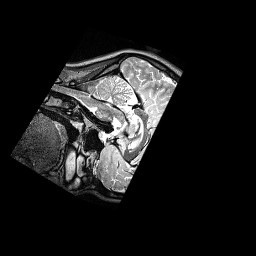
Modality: T2w
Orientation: sagittal
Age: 14
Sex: female
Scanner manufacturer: siemens
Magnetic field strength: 3 T
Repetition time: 3.2 s
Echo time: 0.479 s